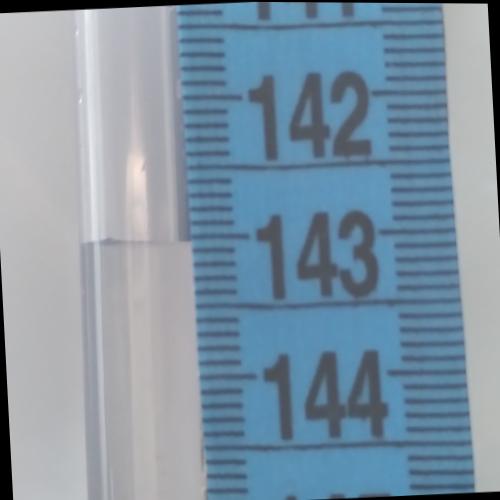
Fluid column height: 143.0 cm